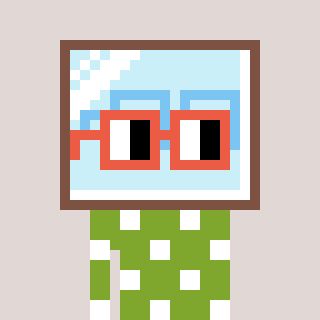
a pixel art character with square orange glasses, a mirror-shaped head and a slimegreen-colored body on a warm background